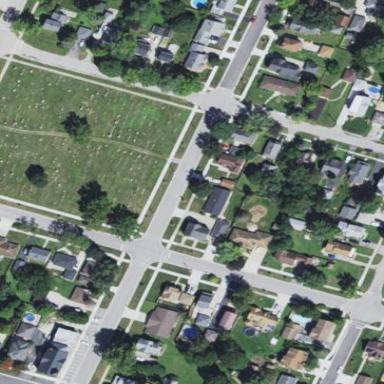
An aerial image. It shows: Grave yard.